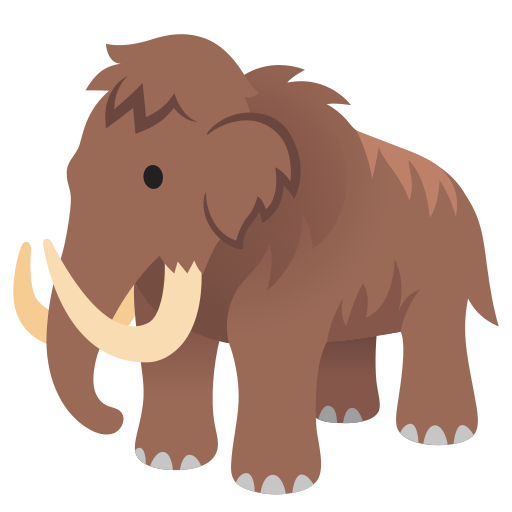
Emoji: 🦣